Question: I have this JNDI custom-resource configured on my Glassfish server:

I also have a web application deployed, and at some point, I want to get the value configured for the "version" additional property of my custom-resource.
My factory class is like that:
'''
public class TestCRFactory implements ObjectFactory {
@Override
public Object getObjectInstance(Object obj, Name name, Context nameCtx, Hashtable<?, ?> environment) {
if (obj instanceof Reference) {
Reference ref = (Reference) obj;
Enumeration<RefAddr> addrs = ref.getAll();
while (addrs.hasMoreElements()) {
RefAddr addr = addrs.nextElement();
if (addr.getType().equals("version")) {
String version = (String) addr.getContent();
System.out.println(version); // it shows me "1"
}
}
}
}
}
'''
If I lookup the object:
'''
Context context = new InitialContext();
Object obj = context.lookup("test/TestCR");
'''
My code works, and I can get the "version" property in the factory class with no problem.
But now I want to get the "version" property without lookup the object and invoke the factory class. I just want to do something like that, via MBeanServer:
'''
import javax.management.MBeanServer;
import java.lang.management.ManagementFactory;
import javax.management.ObjectName;
...
boolean existsObject = false;
String name = "amx:pp=/domain/resources,type=custom-resource,name=test/TestCR";
ObjectName objName = new ObjectName(name);
try {
MBeanServer mbean = ManagementFactory.getPlatformMBeanServer();
existsObject = mbean.getObjectInstance(objName) != null; // this line works
if (existsObject) {
Object attr = mbean.getAttribute(objName, "version"); // this line doesn't work. it doesn't give me the "version" property I want.
}
} catch (Throwable e) {
existsObject = false;
}
'''
My question is: what am I doing wrong? Should I put the property name at the end of 'name' variable? Or something like that?
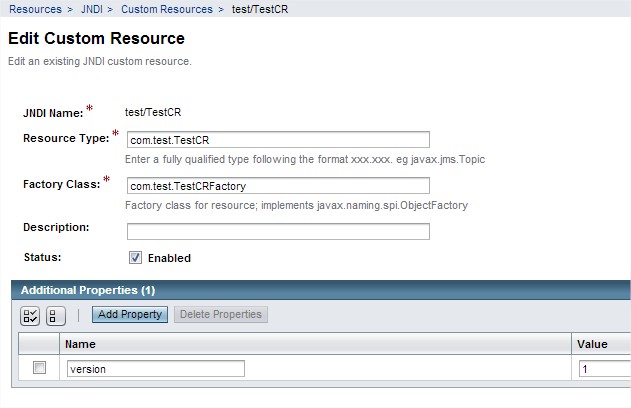
Answer: I got it!
Just using the 'getAttribute' method like this:
'''
getAttribute("amx:pp=/domain/resources/custom-resource[test/TestCR],type=property,name=version", "Value");
'''
So my final code was:
'''
boolean existsObject = false;
ObjectName objName = new ObjectName("amx:pp=/domain/resources,type=custom-resource,name=test/TestCR");
try {
MBeanServer mbean = ManagementFactory.getPlatformMBeanServer();
existsObject = mbean.getObjectInstance(objName) != null;
if (existsObject) {
Object attr = mbean.getAttribute("amx:pp=/domain/resources/custom-resource[test/TestCR],type=property,name=version", "Value");
// here 'attr' var is indicating '1', as I've set! (I tested with other values too)
}
} catch (Throwable e) {
existsObject = false;
}
'''